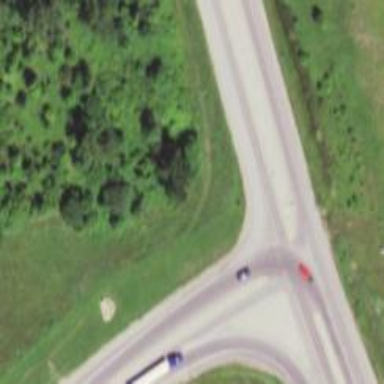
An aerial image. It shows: Asphalt trunk link road.